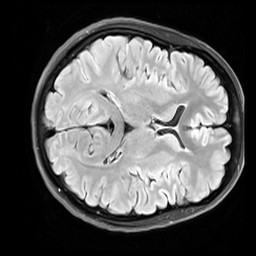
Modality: FLAIR
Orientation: axial
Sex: female
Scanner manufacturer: siemens
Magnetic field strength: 3 T
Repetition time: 10 s
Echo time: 0.09 s